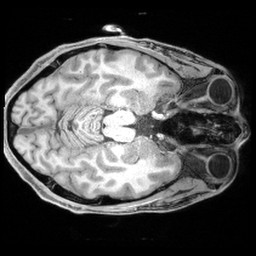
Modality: T1w
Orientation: axial
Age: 46
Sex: male
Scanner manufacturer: siemens
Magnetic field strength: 3 T
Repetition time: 2.4 s
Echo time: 0.00195 s